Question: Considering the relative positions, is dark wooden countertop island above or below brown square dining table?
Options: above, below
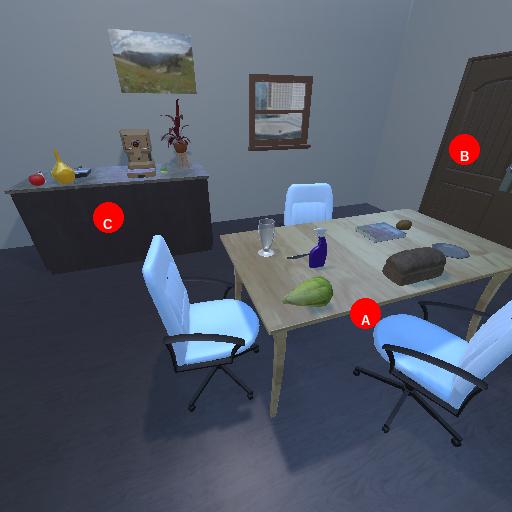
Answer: above